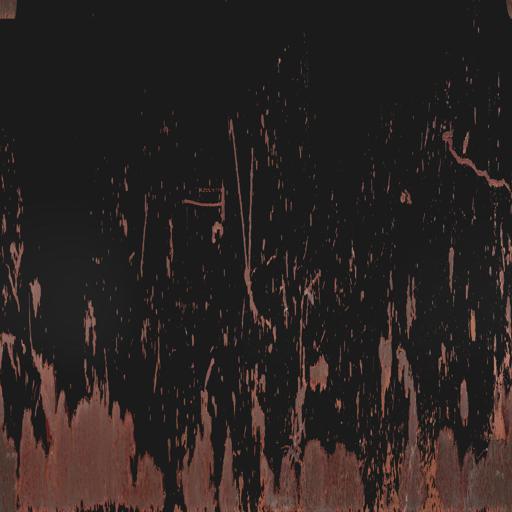
Tags: decal rust